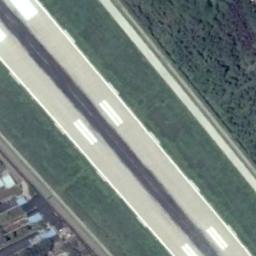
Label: runway